Question:
The column 'pop' is integer which should be okay for log function. Is there anything I did wrong?
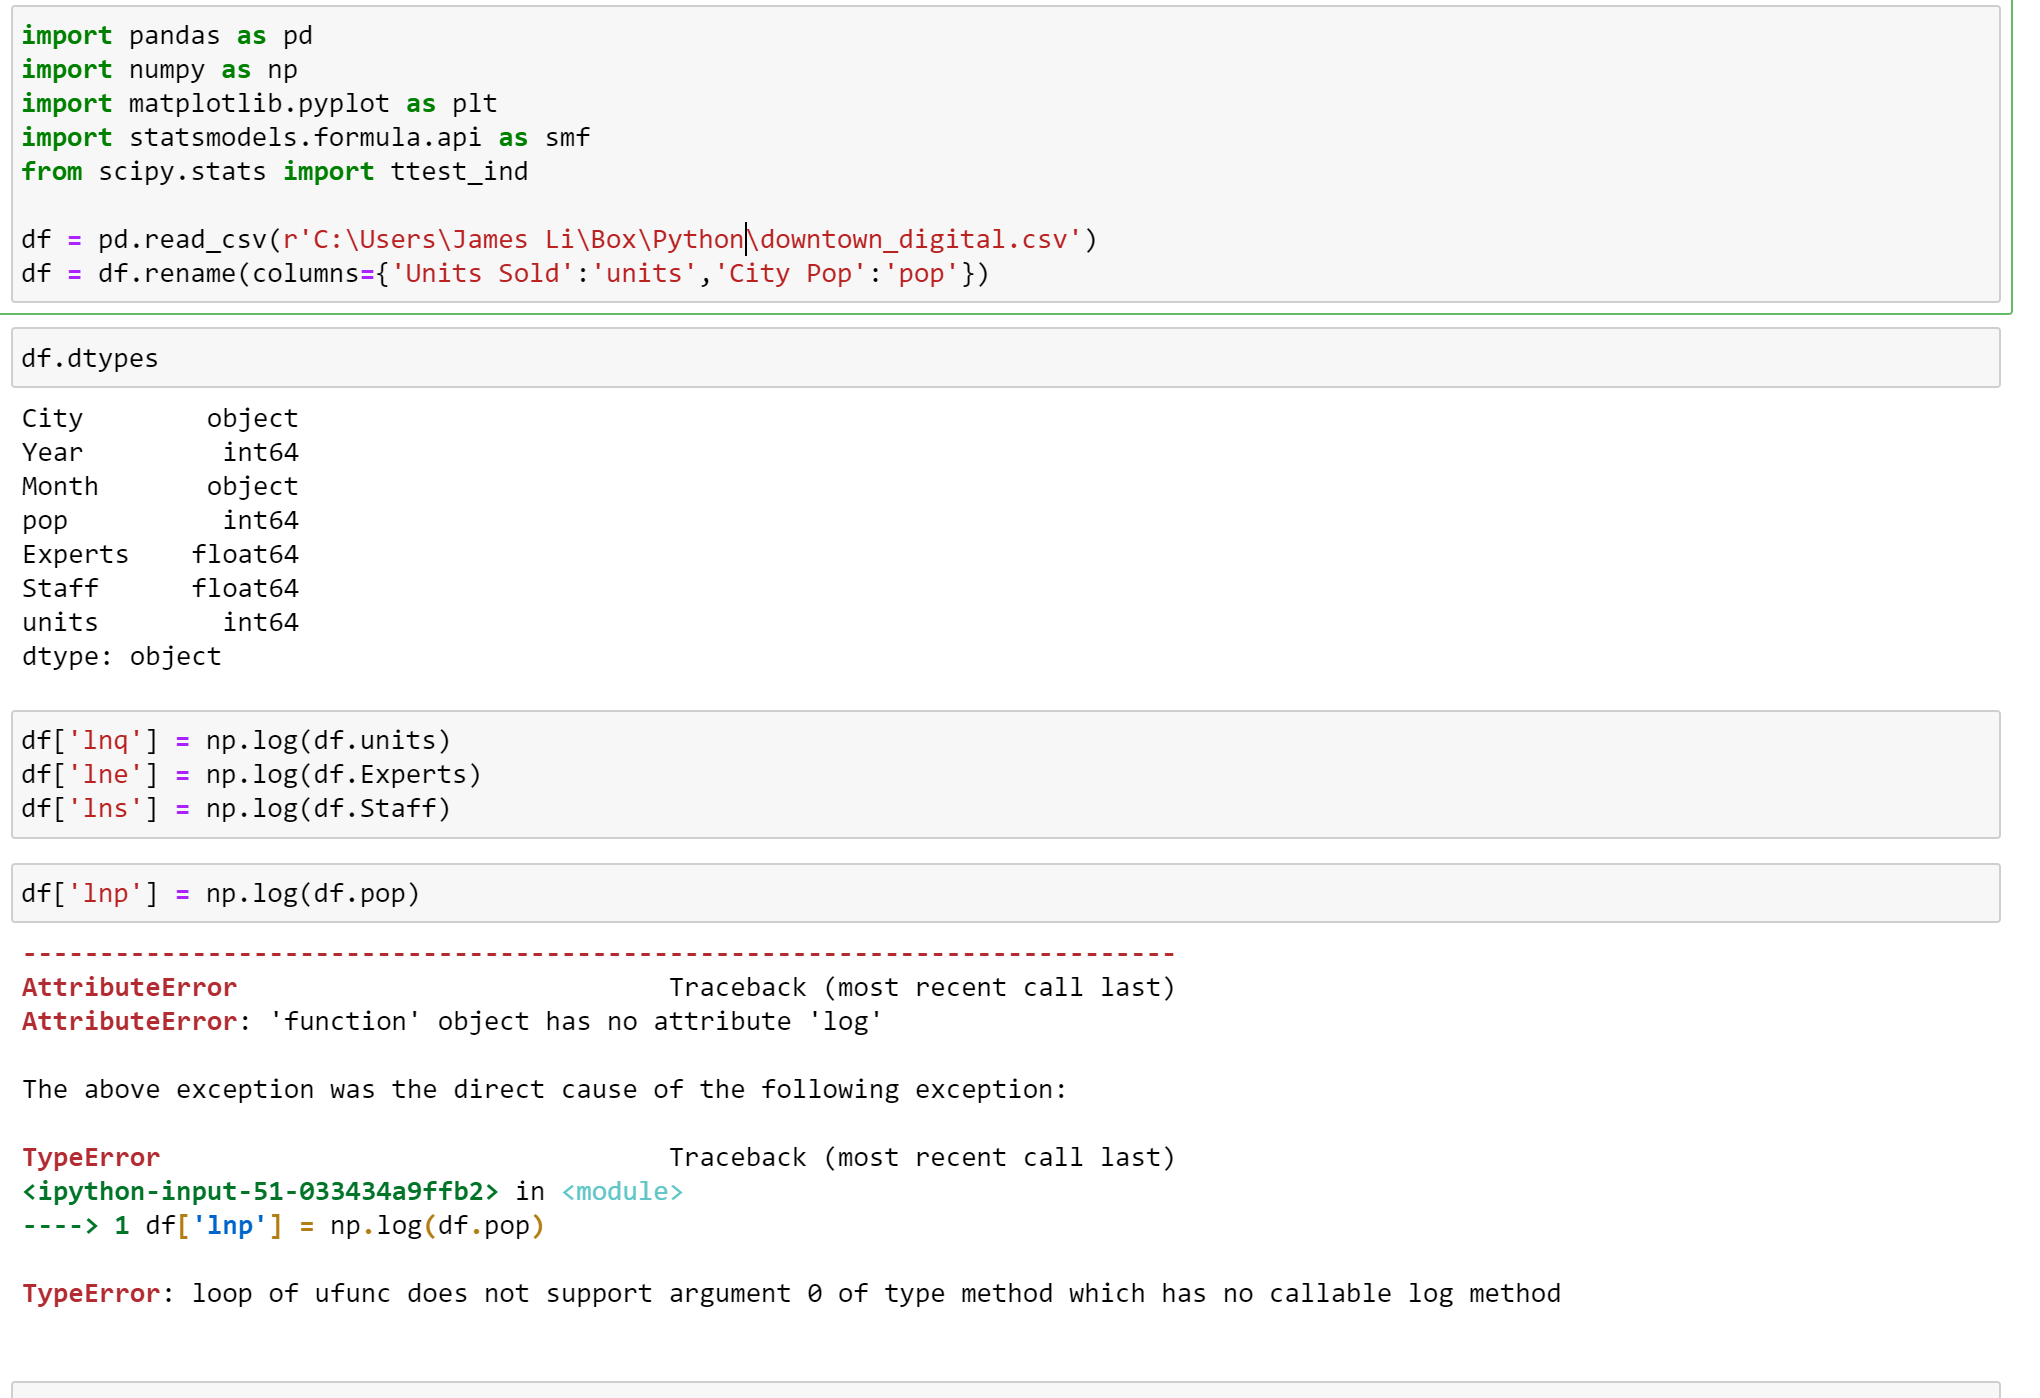
Answer: You should avoid using the 'df.column' syntax as it can conflict with internal methods or properties, use 'df<URL> is actually a method of the DataFrame object.
In your case, use 'df['pop']' to solve your problem.